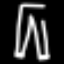
Label: pants